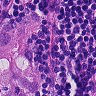
Metastatic tissue present: yes